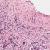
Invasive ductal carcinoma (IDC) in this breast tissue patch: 1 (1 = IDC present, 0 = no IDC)